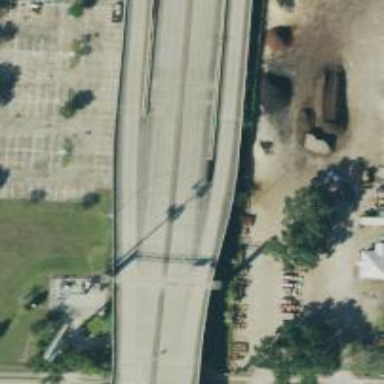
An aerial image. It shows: Viaduct bridge on motorway link.